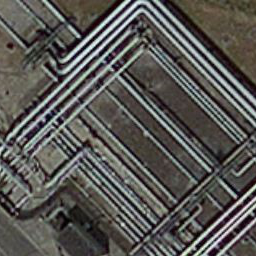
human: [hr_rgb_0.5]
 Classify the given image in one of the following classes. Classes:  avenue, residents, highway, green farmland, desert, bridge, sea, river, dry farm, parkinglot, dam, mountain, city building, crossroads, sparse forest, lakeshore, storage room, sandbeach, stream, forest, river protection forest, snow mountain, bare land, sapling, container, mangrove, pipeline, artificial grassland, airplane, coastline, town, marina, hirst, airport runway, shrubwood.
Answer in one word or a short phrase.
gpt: pipeline